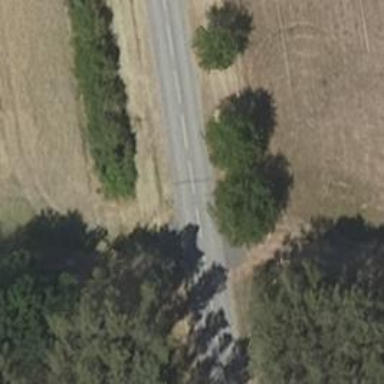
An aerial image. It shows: Row of trees in natural setting.